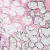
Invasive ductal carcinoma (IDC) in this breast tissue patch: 0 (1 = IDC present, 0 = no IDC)